Голодный паук приготовился поймать насекомое, если оно окажется в паутинке, которая натянута между ним и стеной. Длина нити $1~ м$. На нить попала гусеница (см. рис). Увидев паука, она стала уползать от него к стене со скоростью $v_г = 1~мм/с$ относительно нити, паук не сидит на месте, а удаляется от стены, увлекая за собой конец нити и стал вытягивать свой конец нити со скоростью $v_0 = 1~см/с$, считая, что нить может растягиваться без ограничений.
Доползет ли гусеница до стены?
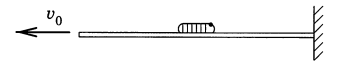
Ответ: Возможны различные варианты: гусеница достигнет стены; будет оставаться на месте; будет съедена пауком. Варианты реализуются в зависимости от соотношения скоростей и начальной координаты.
Темы:
T, ★, Механика, Кинематика, 200 задач